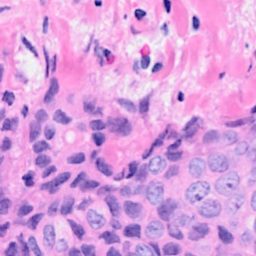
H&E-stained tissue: Breast